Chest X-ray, PA view. Patient: 19 years old, sex F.
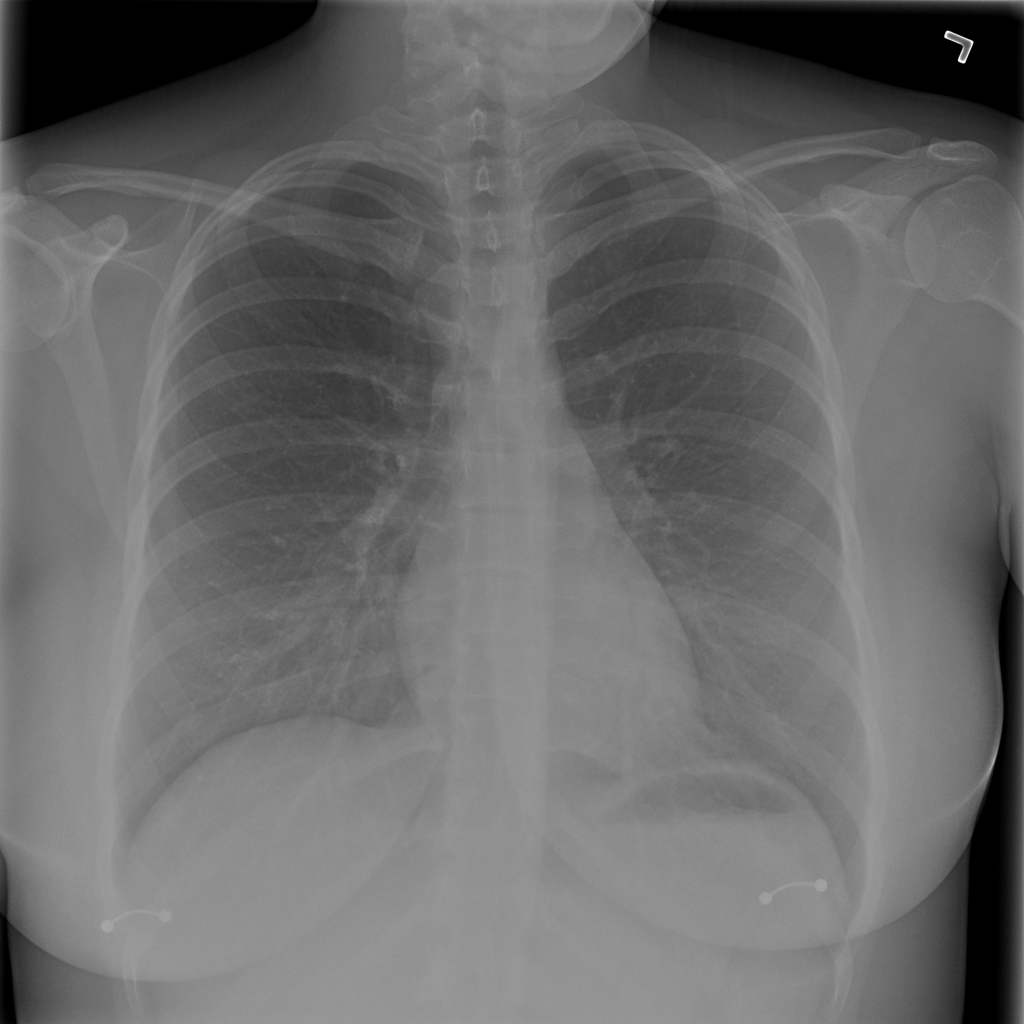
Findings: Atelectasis